Here is a 2-D grayscale rendering of raw bearing vibration samples (signal-to-image). Classify the bearing condition as one of: normal, inner_race, outer_race, ball.
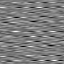
Answer: inner_race